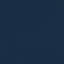
Land use / land cover: SeaLake